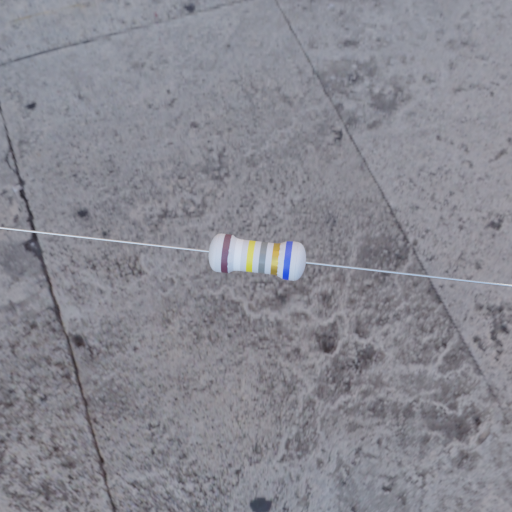
Resistor colour bands (in order): brown, white, yellow, gray, gold, blue